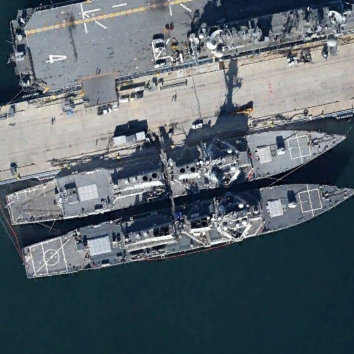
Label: destroyer